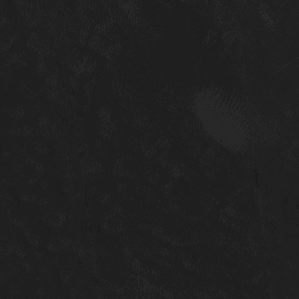
Label: non_frost